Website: bh-photo
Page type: address-validator
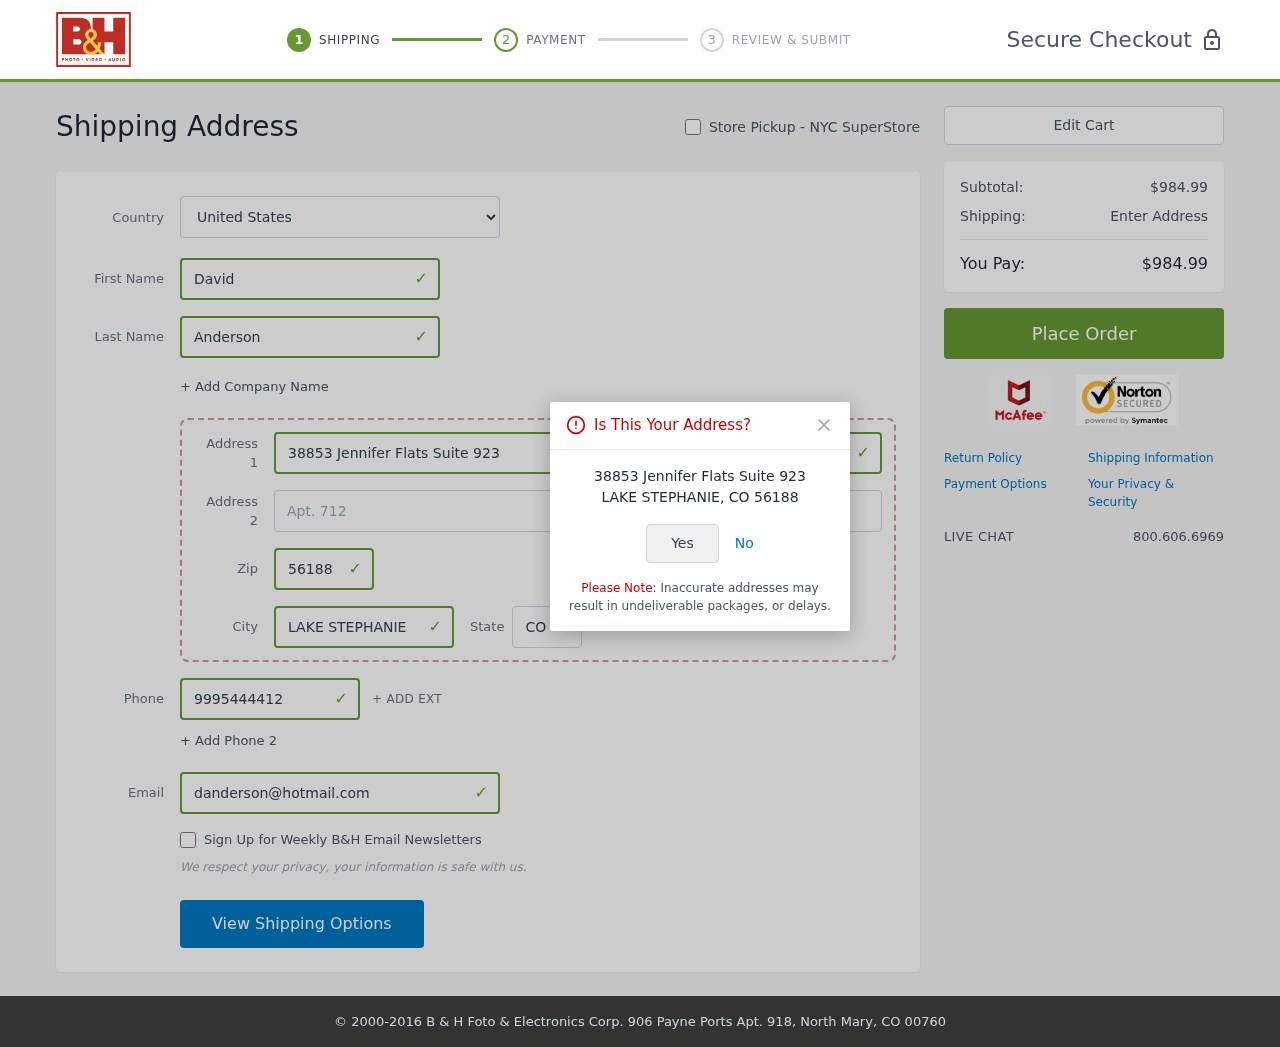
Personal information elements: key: PII_CITY
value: Lake Stephanie
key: PII_COUNTRY
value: United States
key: PII_EMAIL
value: danderson@hotmail.com
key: PII_FIRSTNAME
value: David
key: PII_LASTNAME
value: Anderson
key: PII_PHONE
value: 9995444412
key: PII_POSTCODE
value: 56188
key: PII_STATE_ABBR
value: CO
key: PII_STREET
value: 38853 Jennifer Flats Suite 923
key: PII_STREET2
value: Apt. 712
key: PII_CITY_CONFIRM
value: LAKE STEPHANIE
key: PII_POSTCODE_FULL
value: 56188
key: PII_POSTCODE_NUMERIC
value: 56188
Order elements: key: ORDER_SUBTOTAL
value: $984.99
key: ORDER_TOTAL
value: $984.99